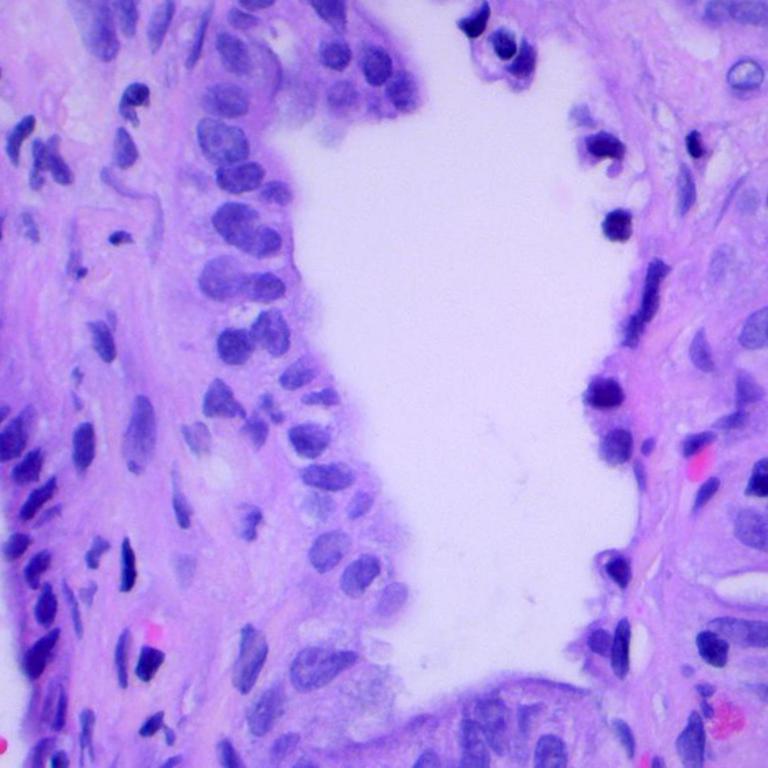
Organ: lung
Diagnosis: adenocarcinomas